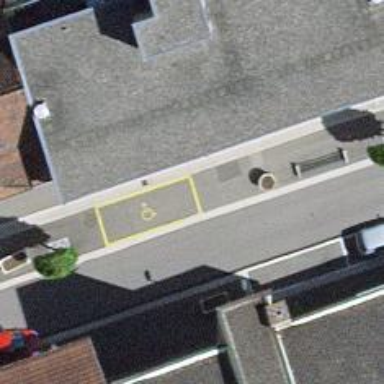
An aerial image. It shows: Parking space designated for disabled individuals.